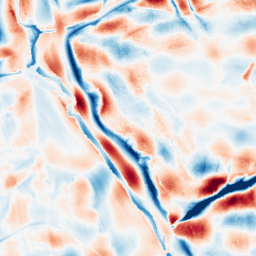
Category: wavelet
Decomposition family: wavelet_dwt
Decomposition parameters: wavelet: db8
level: 5
Upsampling method: lanczos
Upsampling parameters: scale: 2
Upsampling scale: 2